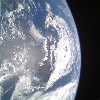
Label: cloud